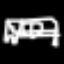
Label: bed